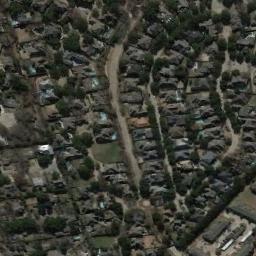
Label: dense_residential